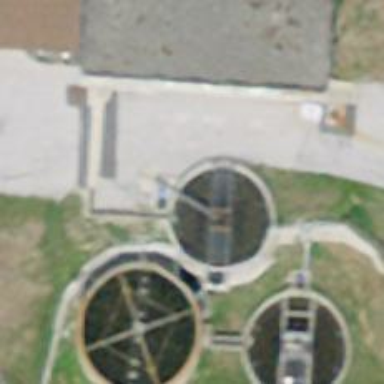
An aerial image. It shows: Wastewater plant.